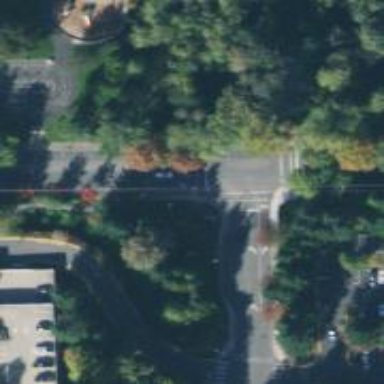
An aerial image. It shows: Marked road crossing.